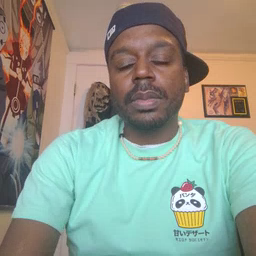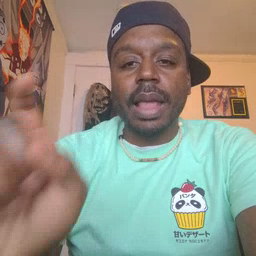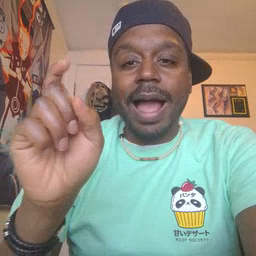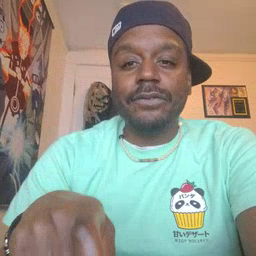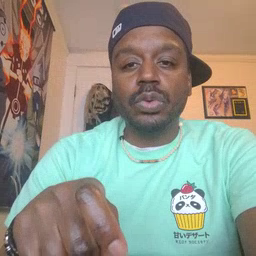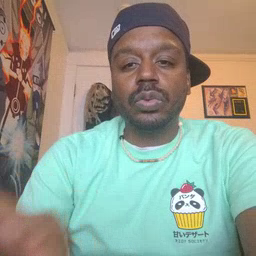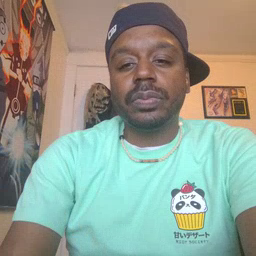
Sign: haveto